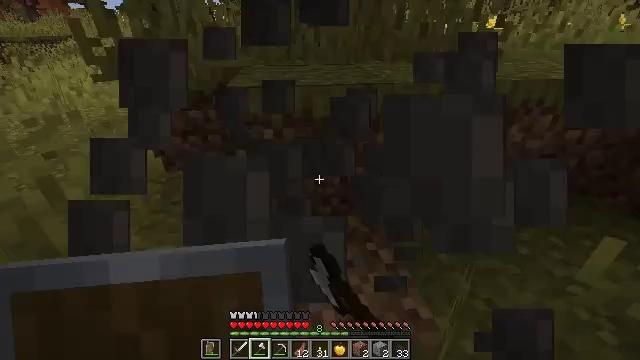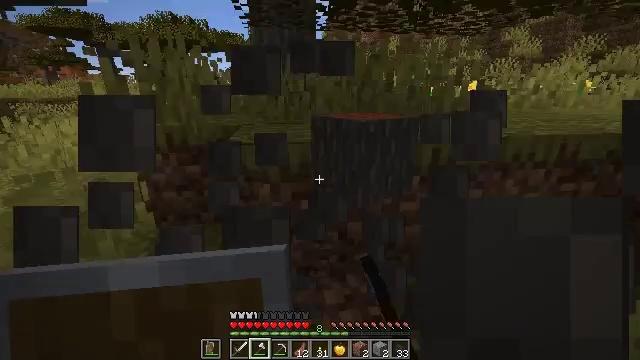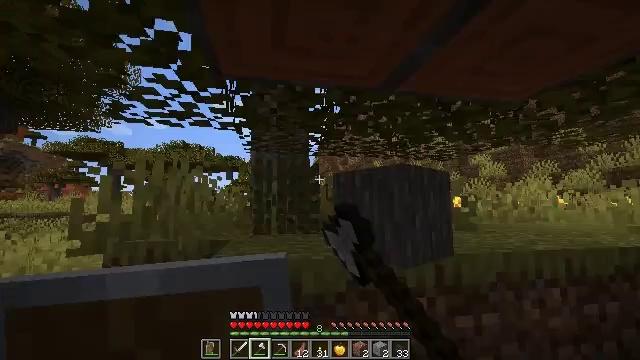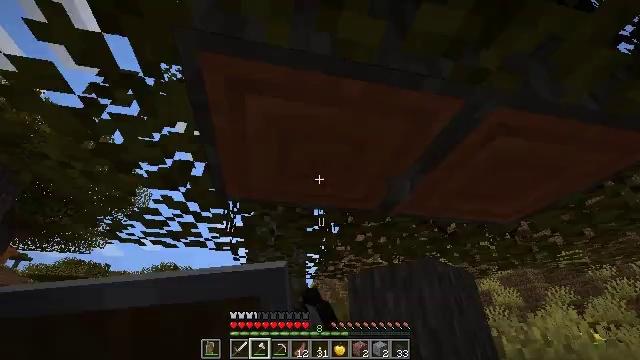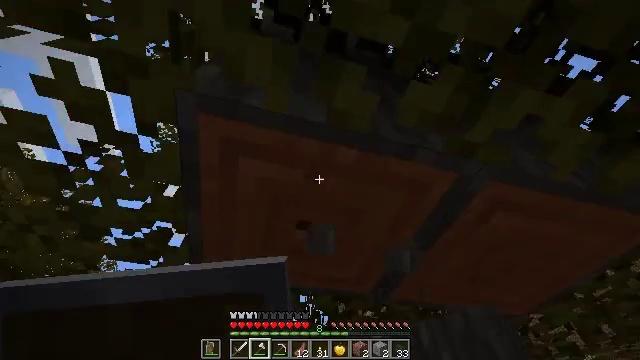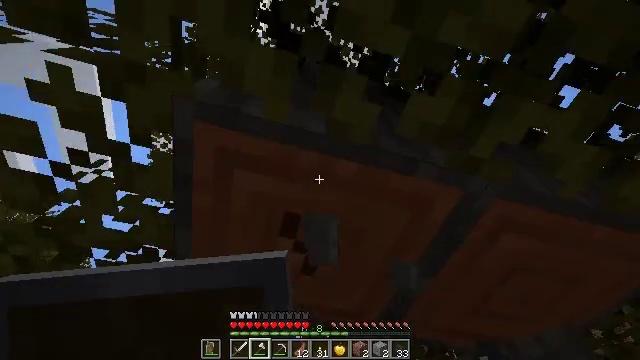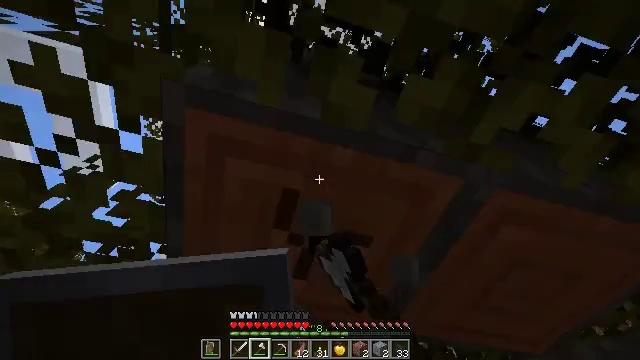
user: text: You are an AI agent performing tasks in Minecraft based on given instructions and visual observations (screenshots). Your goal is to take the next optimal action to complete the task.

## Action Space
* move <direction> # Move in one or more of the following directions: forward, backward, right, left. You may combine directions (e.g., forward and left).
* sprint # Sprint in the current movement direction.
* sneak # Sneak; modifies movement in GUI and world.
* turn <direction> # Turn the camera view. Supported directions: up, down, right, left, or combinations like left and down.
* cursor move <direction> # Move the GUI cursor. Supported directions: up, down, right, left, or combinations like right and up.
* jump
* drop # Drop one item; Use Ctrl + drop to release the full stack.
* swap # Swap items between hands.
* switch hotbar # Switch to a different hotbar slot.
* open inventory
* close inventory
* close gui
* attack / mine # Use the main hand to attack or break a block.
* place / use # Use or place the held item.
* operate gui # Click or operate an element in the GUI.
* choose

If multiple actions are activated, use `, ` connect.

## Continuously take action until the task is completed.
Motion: motion action
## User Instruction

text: Gather grass on the ground.
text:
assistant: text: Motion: move forward, sneak, turn up, attack / mine
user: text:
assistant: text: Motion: move forward, sneak, turn right and up, attack / mine
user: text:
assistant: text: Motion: move forward, sneak, turn up, attack / mine
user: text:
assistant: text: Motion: move forward, sneak, turn right and up, attack / mine
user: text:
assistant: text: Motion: move forward, sneak, turn up, attack / mine
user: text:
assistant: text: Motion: move forward and move right, sneak, attack / mine
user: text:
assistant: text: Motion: sneak, attack / mine